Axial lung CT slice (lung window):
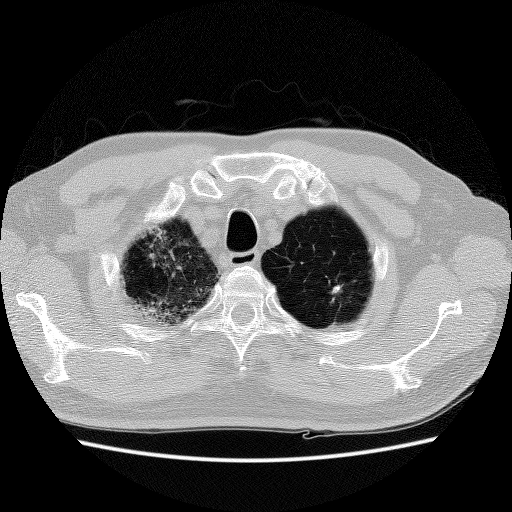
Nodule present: yes
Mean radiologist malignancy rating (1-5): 2.5